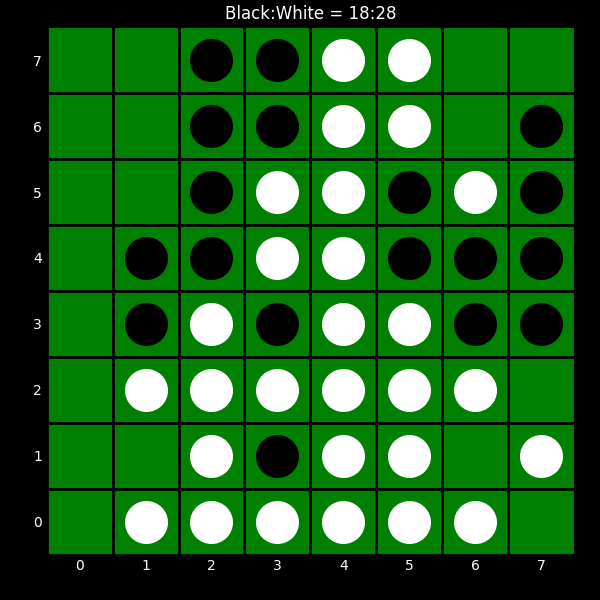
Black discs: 18
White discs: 28